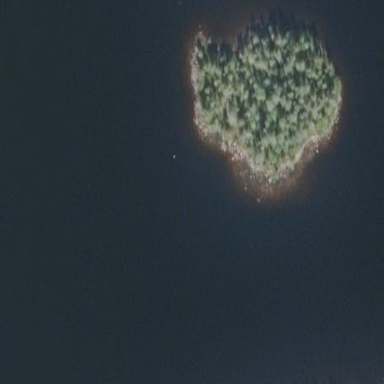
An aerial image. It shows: Islet.